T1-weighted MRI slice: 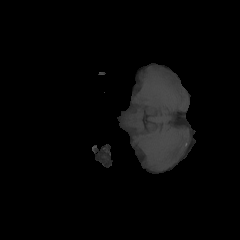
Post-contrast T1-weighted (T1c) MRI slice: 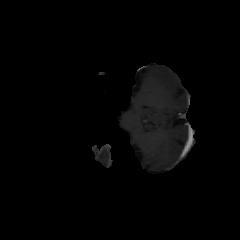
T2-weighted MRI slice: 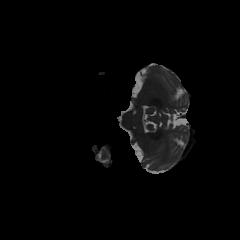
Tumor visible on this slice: no